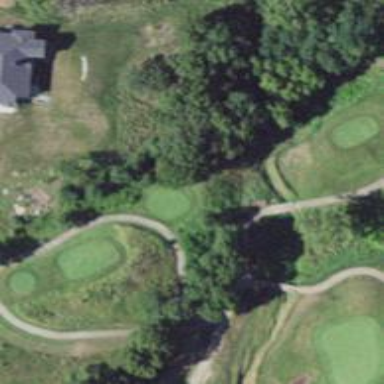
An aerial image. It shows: Service road designated as golf cart path.